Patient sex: M
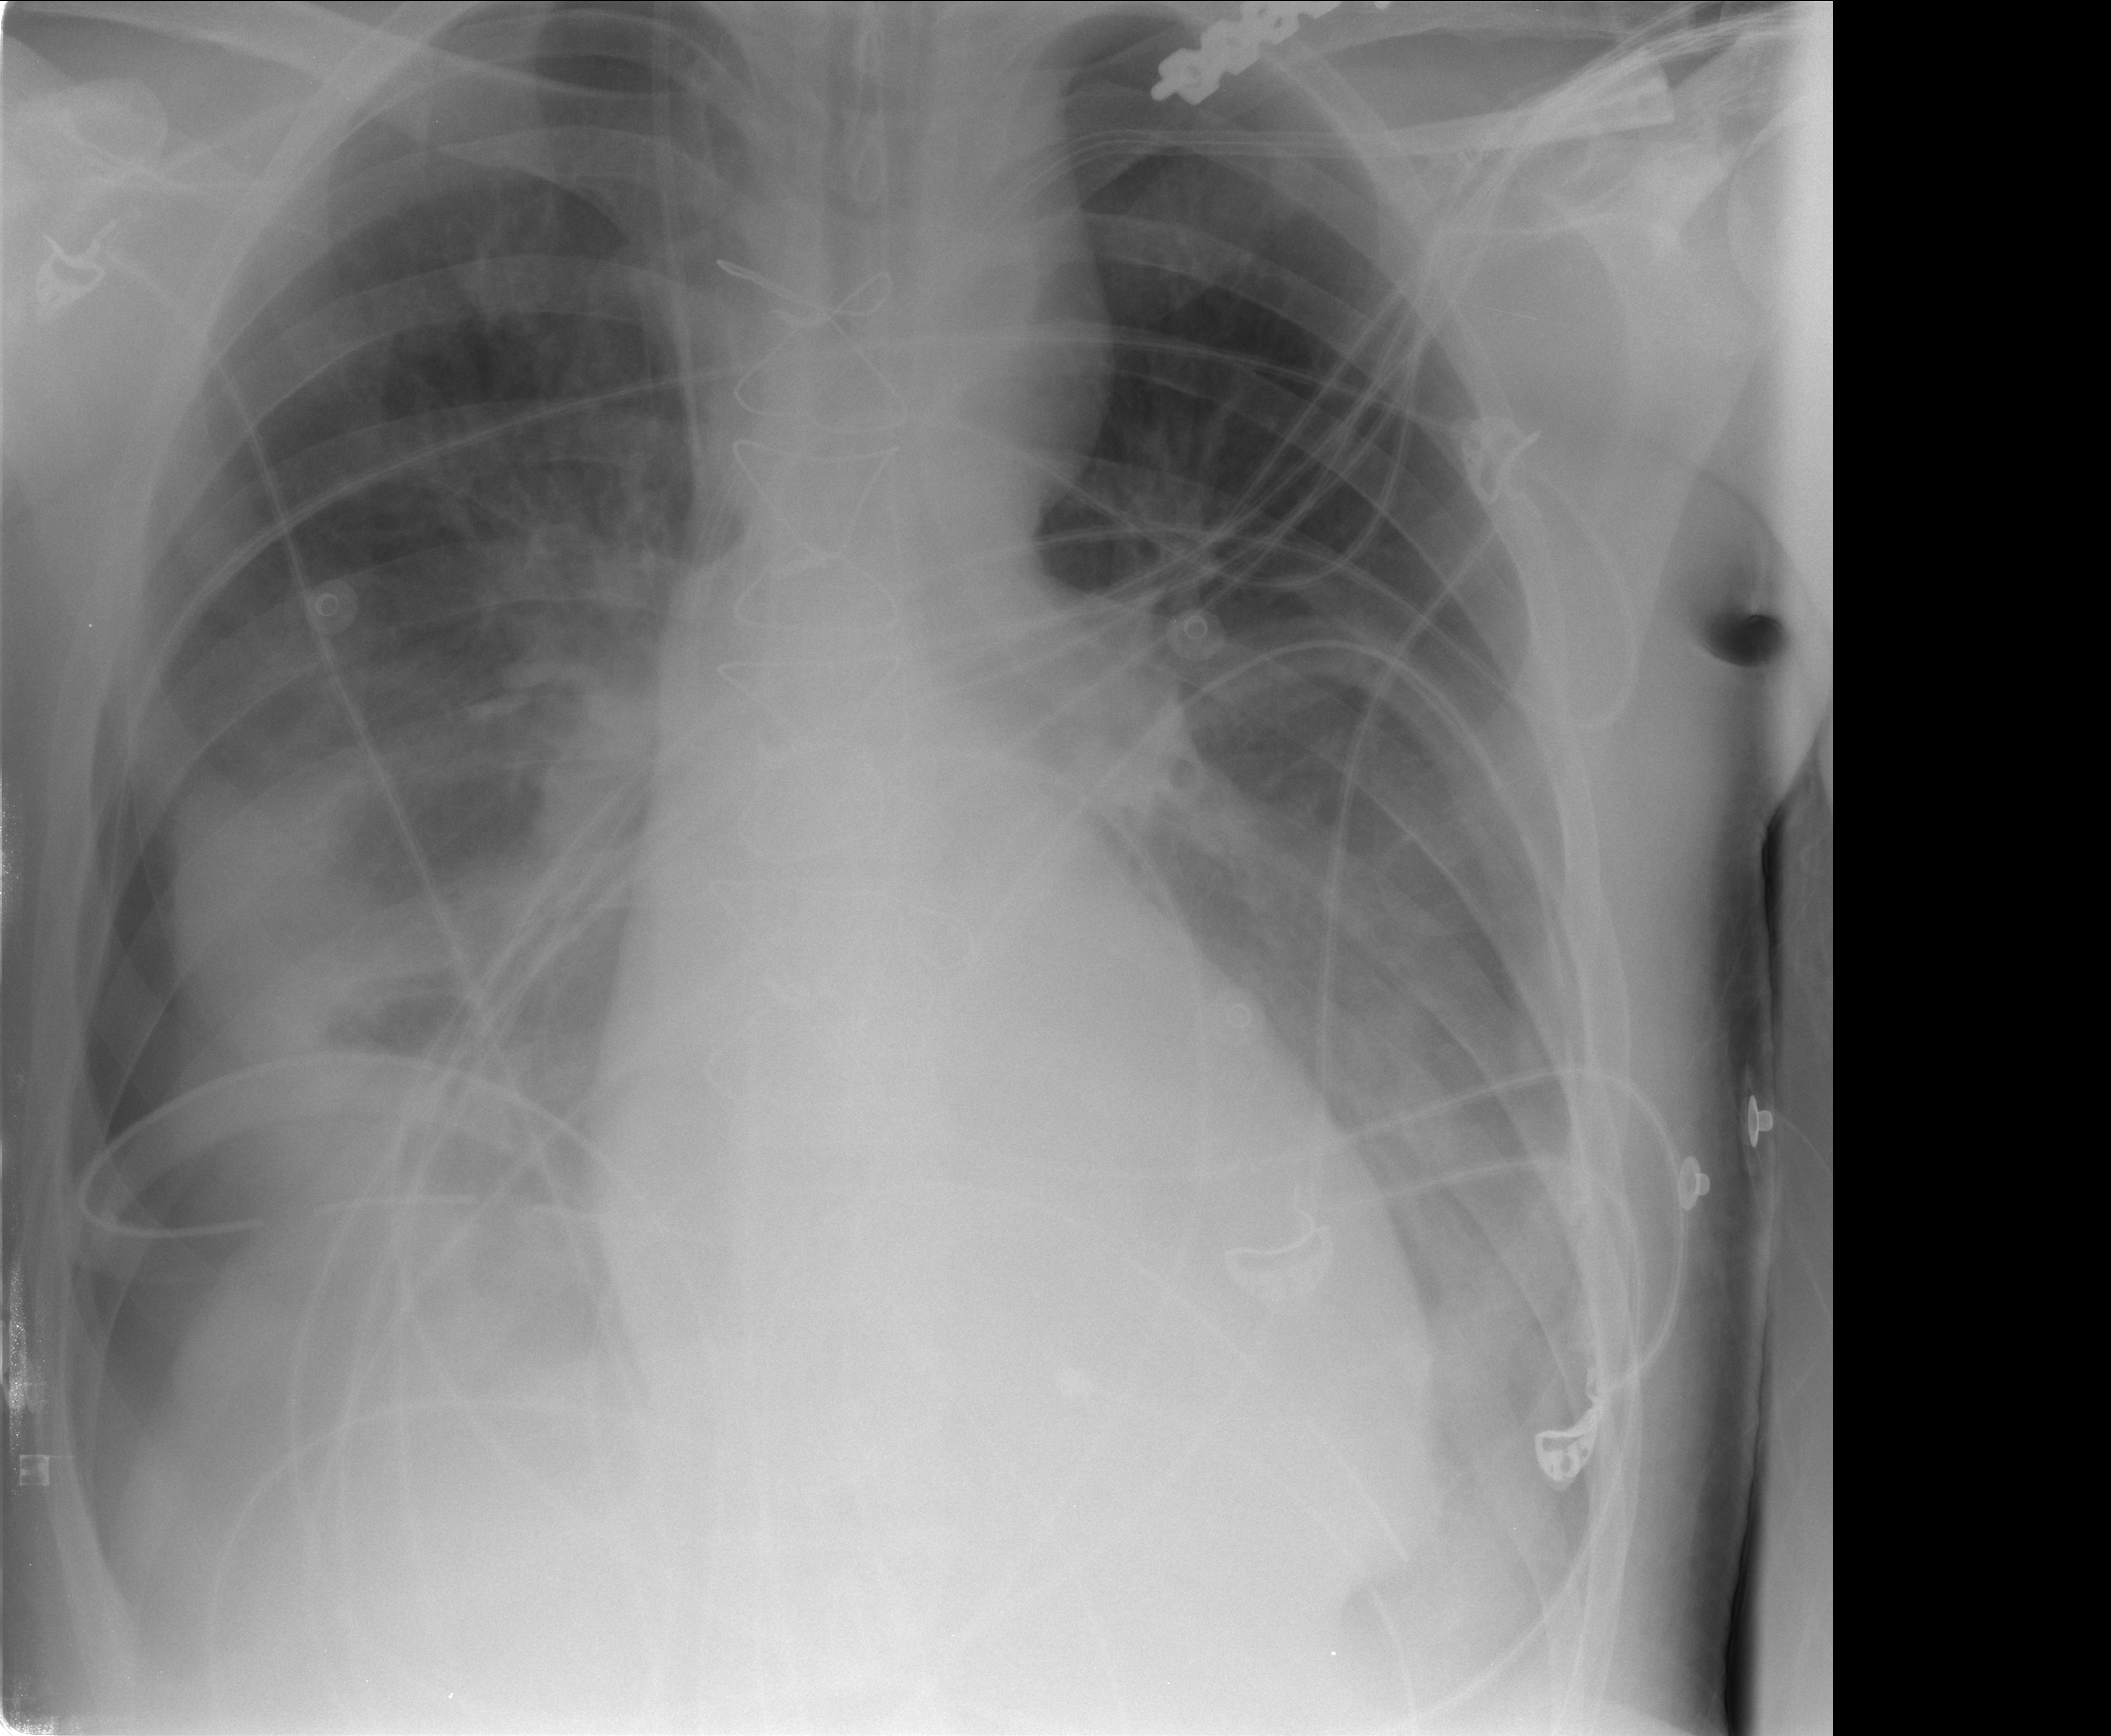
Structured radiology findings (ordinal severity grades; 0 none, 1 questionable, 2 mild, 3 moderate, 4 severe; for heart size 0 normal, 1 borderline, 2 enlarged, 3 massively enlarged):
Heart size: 0
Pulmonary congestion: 2
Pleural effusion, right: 2
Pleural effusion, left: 2
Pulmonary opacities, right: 2
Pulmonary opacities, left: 2
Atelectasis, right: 3
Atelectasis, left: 2